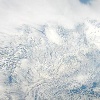
Label: cloud